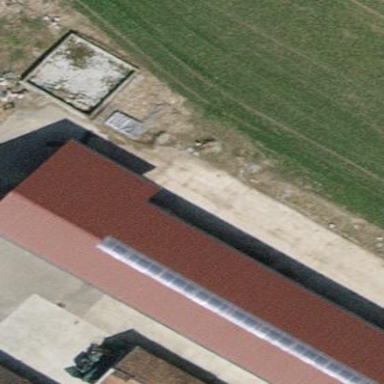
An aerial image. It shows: Farm shop located in building.